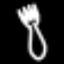
Label: fork